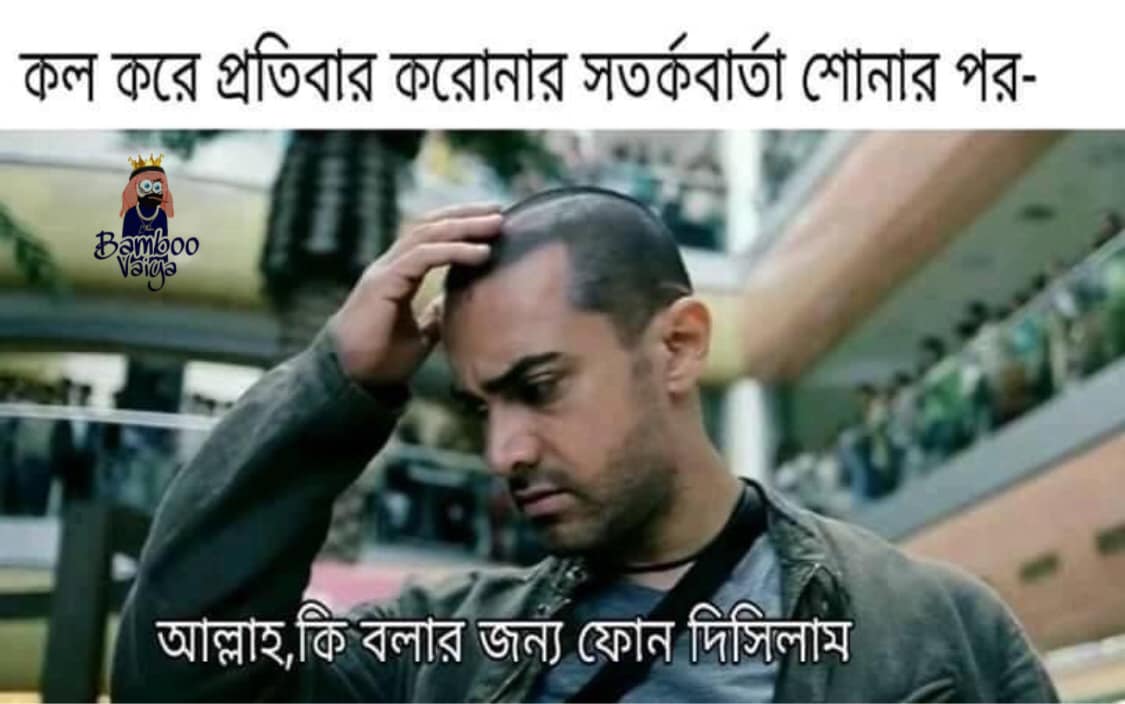
Caption: কল করে প্রতিবার করোনার সতর্কবার্তা শোনার পর-   আল্লাহ, কি বলার জন্য ফোন দিসিলাম
Label: non-hate